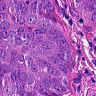
Metastatic tissue present: yes